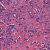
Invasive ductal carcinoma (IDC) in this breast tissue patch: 1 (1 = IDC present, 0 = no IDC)